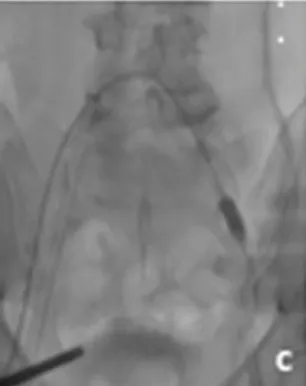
VA ECMO. Arterial access closure with two preimplanted Proglides, and ,intravascular hemostasis (10 x 20 mm peripheral balloon).
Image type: radiology (x_ray)